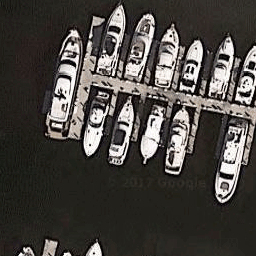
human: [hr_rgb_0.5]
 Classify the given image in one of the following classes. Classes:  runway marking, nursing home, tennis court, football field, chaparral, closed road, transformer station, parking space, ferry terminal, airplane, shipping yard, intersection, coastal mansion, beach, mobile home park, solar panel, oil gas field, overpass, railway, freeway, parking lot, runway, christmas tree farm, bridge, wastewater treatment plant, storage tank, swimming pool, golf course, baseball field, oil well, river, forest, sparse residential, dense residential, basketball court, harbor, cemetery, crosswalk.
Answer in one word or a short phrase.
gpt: harbor